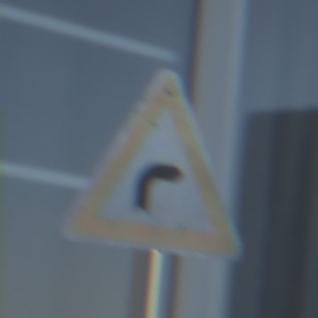
Verkehrszeichen: KurveRechts
Umgebung: Outdoor, Urban
Tageszeit: MorningAfternoon
Wetter: Clear
Licht: Natural
Jahreszeit: NotSpecified
Kontrast: HighContrast